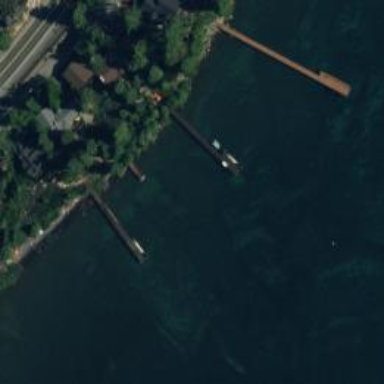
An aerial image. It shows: Man-made pier.